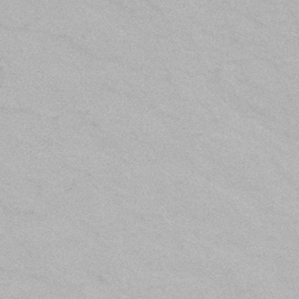
Label: frost